Field crop: maize
Growth stage: 1
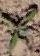
Species: atriplex